如图，在棱长为$1$的正方体$ABCD-A_1B_1C_1D_1$中，$E$是棱$CC_1$上的动点，下列说法中正确的是\underline{\quad\quad}。

① 三棱锥$B-D_1B_1E$的体积不变；
② 棱$DC$上总存在点$Q$使得$AQ\parallel$平面$BED_1$；
③ 过$A_1,B,E,D_1$四点的截面图形面积的取值范围为$\left[\dfrac{\sqrt{5}}{2},\sqrt{2}\right]$；
④ 二面角$E-D_1B_1-C$的平面角正切值的取值范围为$\left[\dfrac{\sqrt{2}}{2},1\right]$。
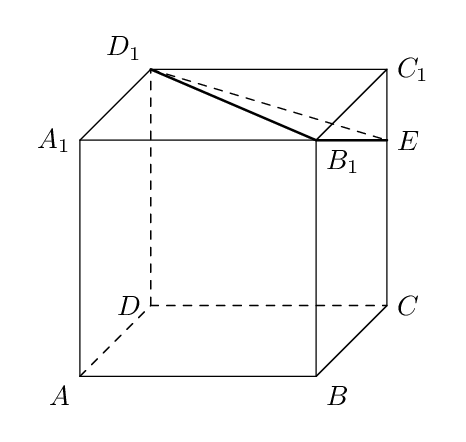
【解答】
【答案】$\boldsymbol{①④}$
【分析】根据线面平行得$CC_1 \parallel$平面$BB_1D_1$，从而利用等体积法求出三棱锥$B-D_1B_1E$的体积判断①，举反例判断②，在线段$CC_1$上取点$F$使得$C_1E=AF$，连接$D_1F,BF,BE,D_1E$，则平面$BED_1F$为所求的截面，设点$E$到$BD_1$的距离为$d$，将截面面积范围问题转化为$d$的范围，根据正方体的性质求解即可判断③，利用定义作出二面角$E-D_1B_1-C$的平面角，求出最大角即可判断④。

【详解】
对于①，由正方体的性质知$CC_1 \parallel BB_1$，$CC_1 \not\subset$平面$BB_1D_1$，$BB_1 \subset$平面$BB_1D_1$，
所以$CC_1 \parallel$平面$BB_1D_1$，所以点$E$到平面$BB_1D_1$的距离等于点$C_1$到平面$BB_1D_1$的距离，
所以$V_{B-D_1B_1E}=V_{E-BB_1D_1}=V_{C_1-BB_1D_1}=V_{B-C_1B_1D_1}=\frac{1}{3} \times \frac{1}{2} \times 1 \times \sqrt{2} \times \frac{\sqrt{2}}{2}=\frac{1}{6}$为定值，正确；

对于②，当点$E$位于点$C_1$时，平面$BED_1$即平面$ABC_1D_1$，$AQ \subset$平面$ABCD$，
因为平面$ABC_1D_1 \cap$平面$ABCD=AB$，$AB \cap AQ=A$，所以$AQ \parallel$平面$BED_1$不成立，错误；

对于③，在线段$CC_1$上取点$F$使得$C_1E=AF$，连接$D_1F,BF,BE,D_1E$，

根据正方体的性质可知$BF \parallel D_1E,BE \parallel D_1F$，且$BF=D_1E,BE=D_1F$，
故平面$BED_1F$为所求的截面，设点$E$到$BD_1$的距离为$d$，
菱形的$BED_1F$面积$S=2S_{\triangle BED_1}=2 \times \frac{1}{2} \times BD_1 \times d=\sqrt{3}d$，

根据正方体的对称性可知，当点$E$位于点$C_1$或点$C$时，$d$取到最大值，此时$d=\frac{1 \times \sqrt{2}}{\sqrt{3}}=\frac{\sqrt{6}}{3}$，
当点$E$位于$CC_1$的中点时，$d$取到最小值，此时$d=\frac{\sqrt{2}}{2}$，
所以$S_{\max}=\sqrt{3} \times \frac{\sqrt{6}}{3}=\sqrt{2}$，$S_{\min}=\sqrt{3} \times \frac{\sqrt{2}}{2}=\frac{\sqrt{6}}{2}$，
即截面图形的面积的取值范围为$\left[\frac{\sqrt{6}}{2},\sqrt{2}\right]$，错误；

对于④，取$O$是$B_1D_1$的中点，连接$D_1E,B_1E,B_1C,D_1C,OC,OE$，

根据正方体的性质可知$EB_1=ED_1,CB_1=CD_1$，所以$EO \perp B_1D_1,CO \perp B_1D_1$，
所以$\angle EOC$为二面角$E-B_1D_1-C$的平面角，
当点$E$位于点$C_1$时，$\angle EOC$取到最大值$\angle C_1OC$，
在$\text{Rt}\triangle OC_1C$中，$\tan\angle C_1OC=\frac{C_1C}{OC}=\frac{1}{\frac{\sqrt{2}}{2}}=\sqrt{2}$，
即二面角$E-D_1B_1-C$的平面角的正切值最大为$\sqrt{2}$，正确；

故答案为：$\boldsymbol{①④}$
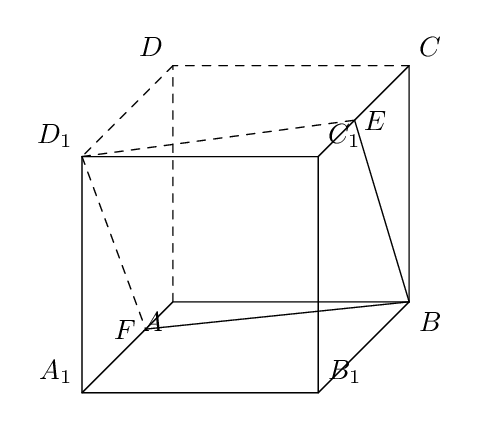
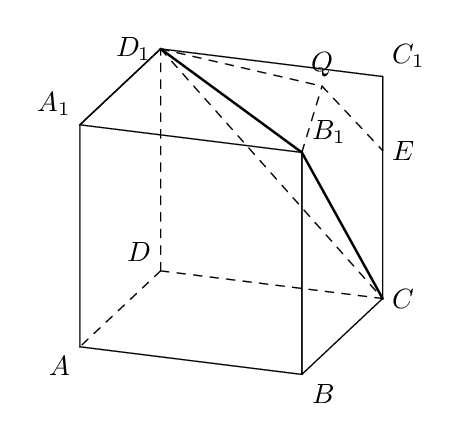